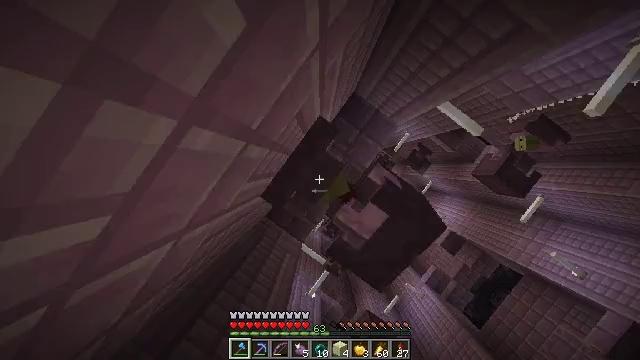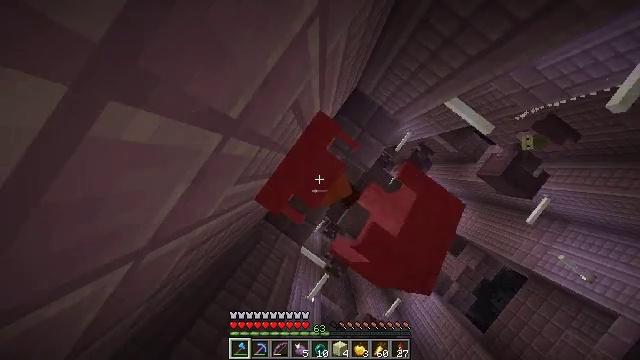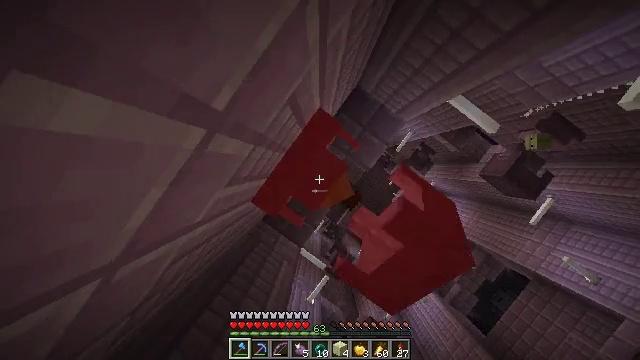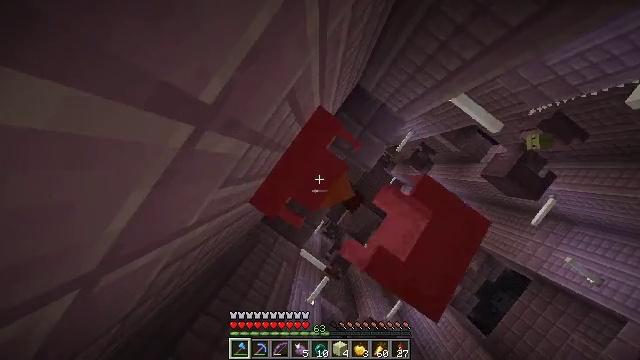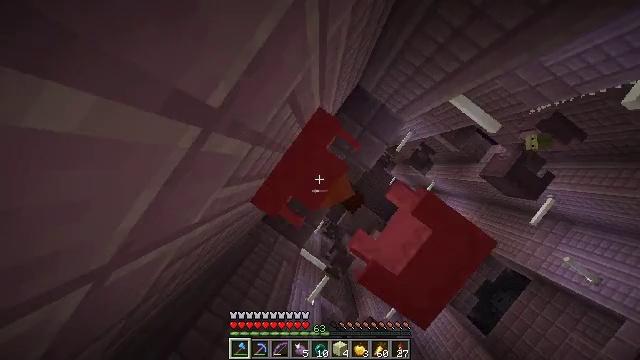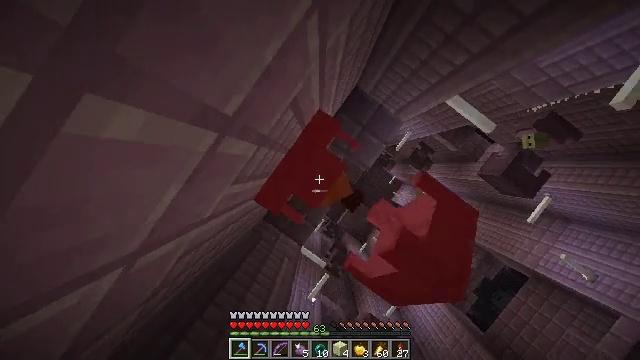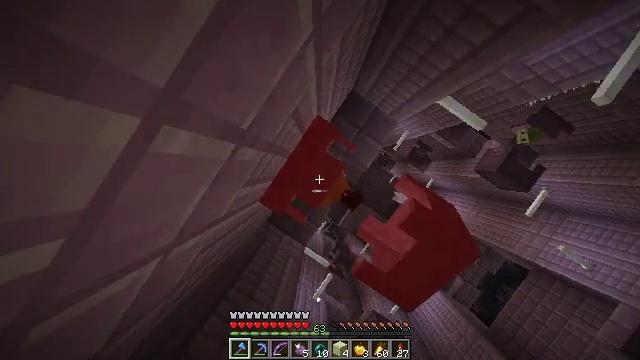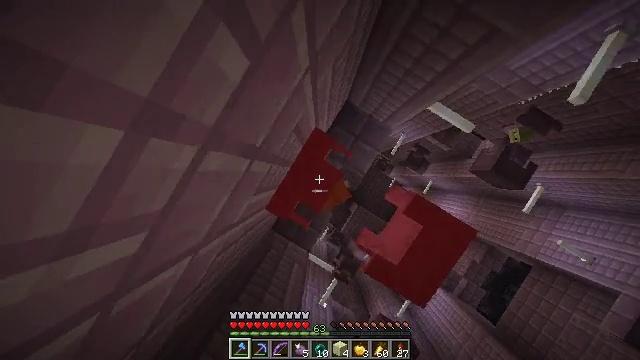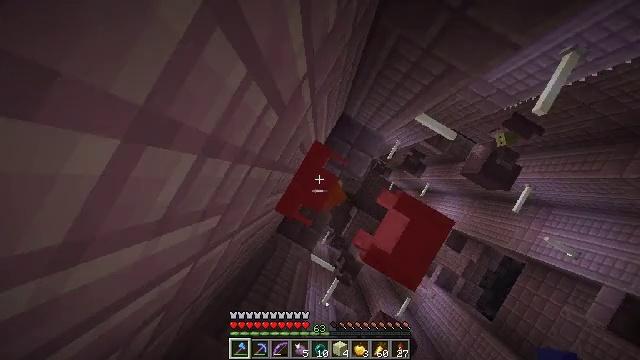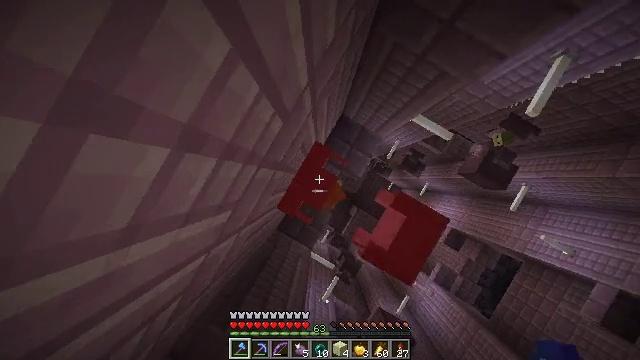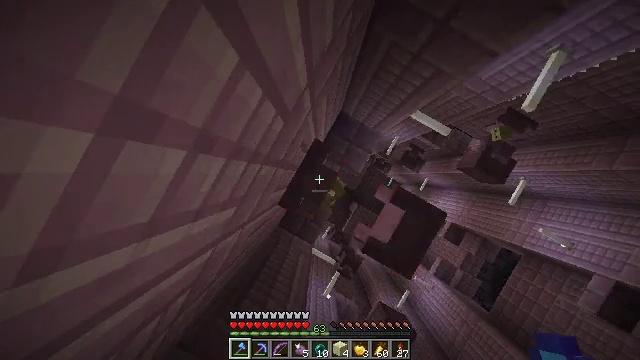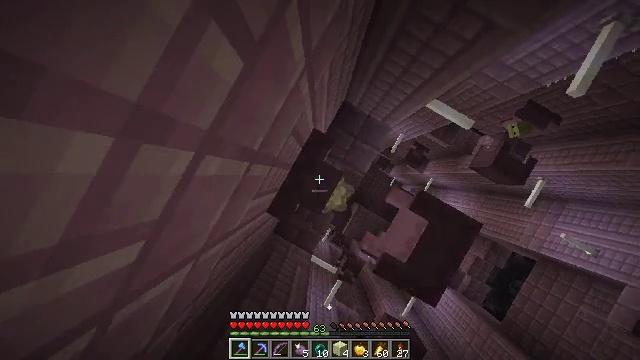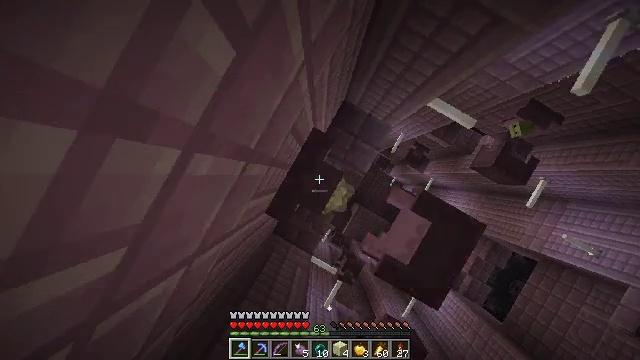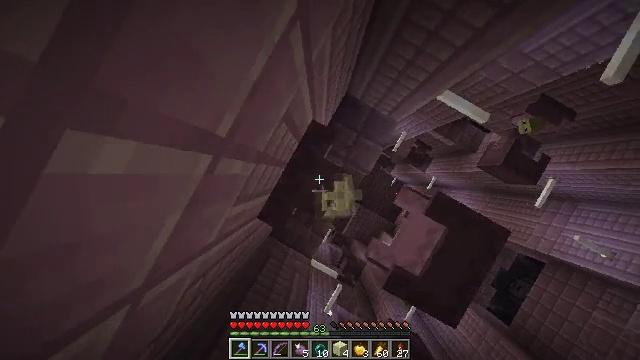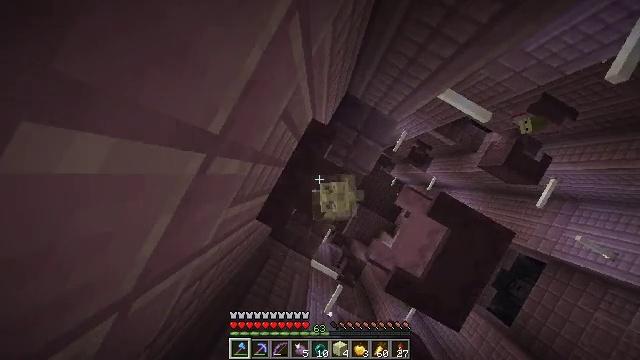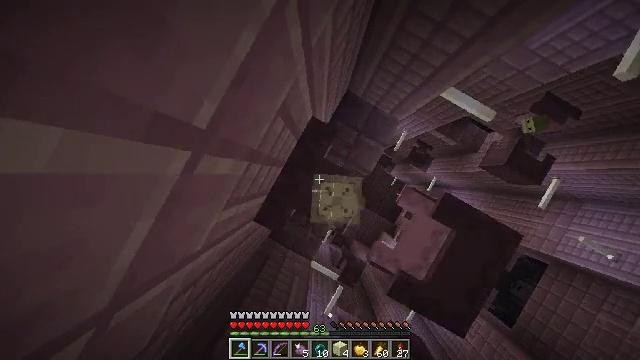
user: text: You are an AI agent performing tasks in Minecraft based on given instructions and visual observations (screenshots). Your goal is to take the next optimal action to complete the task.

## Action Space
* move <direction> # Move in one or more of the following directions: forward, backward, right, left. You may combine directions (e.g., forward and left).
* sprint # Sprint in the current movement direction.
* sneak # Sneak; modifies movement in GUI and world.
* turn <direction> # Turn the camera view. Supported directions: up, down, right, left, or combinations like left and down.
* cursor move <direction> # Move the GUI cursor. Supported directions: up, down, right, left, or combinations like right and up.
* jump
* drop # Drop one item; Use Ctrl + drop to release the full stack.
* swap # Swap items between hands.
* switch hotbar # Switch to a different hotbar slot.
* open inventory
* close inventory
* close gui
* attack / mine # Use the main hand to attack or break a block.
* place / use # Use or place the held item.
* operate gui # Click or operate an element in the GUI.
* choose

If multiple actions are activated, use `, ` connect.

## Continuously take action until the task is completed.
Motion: motion action
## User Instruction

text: Kill mobs.
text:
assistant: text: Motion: jump
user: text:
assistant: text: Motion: jump
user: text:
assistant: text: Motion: jump
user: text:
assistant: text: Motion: jump
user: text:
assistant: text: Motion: jump
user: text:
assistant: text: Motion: turn left, jump
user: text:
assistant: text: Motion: turn left and up, jump
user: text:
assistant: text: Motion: turn left and up, jump
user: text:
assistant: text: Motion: jump
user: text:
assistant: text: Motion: attack / mine, jump
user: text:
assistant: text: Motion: attack / mine, jump
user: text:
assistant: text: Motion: attack / mine, jump
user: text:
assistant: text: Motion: jump
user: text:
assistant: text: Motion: jump
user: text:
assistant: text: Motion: jump
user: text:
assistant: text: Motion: jump
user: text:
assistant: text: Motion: jump
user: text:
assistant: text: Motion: jump
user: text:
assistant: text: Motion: jump
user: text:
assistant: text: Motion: turn left, jump
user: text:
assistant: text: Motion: turn left and up, jump
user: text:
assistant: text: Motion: turn left, jump
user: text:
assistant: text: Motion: jump
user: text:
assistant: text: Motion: turn right and down, attack / mine, jump
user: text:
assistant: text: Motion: turn right, attack / mine, jump
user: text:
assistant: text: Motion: attack / mine, jump
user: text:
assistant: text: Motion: attack / mine, jump
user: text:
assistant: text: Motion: jump
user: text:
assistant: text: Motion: jump